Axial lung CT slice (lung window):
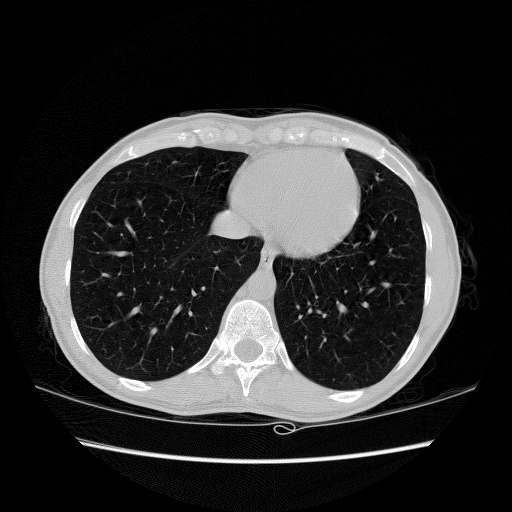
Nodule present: no